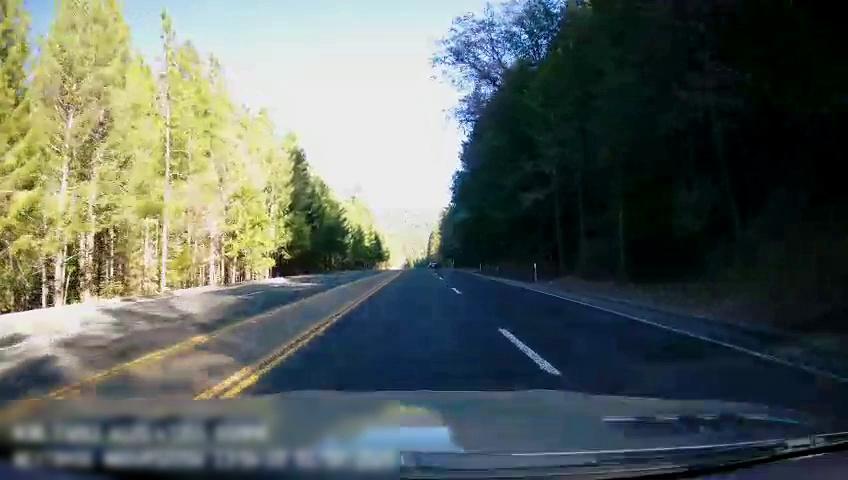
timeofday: Day
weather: Sunny
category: Drivable Space
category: Lanes | Opposite Lane
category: Lanes | Alternate Lane
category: Lanes | Current Lane
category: Lanes | Opposite Lane
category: Lanes | Current Lane
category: Lanes | Alternate Lane
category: Lanes | Opposite Lane